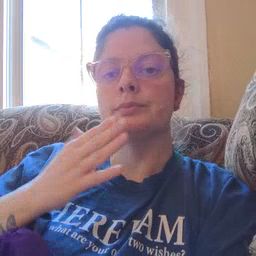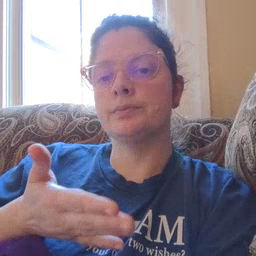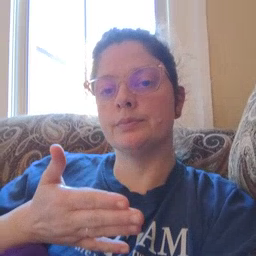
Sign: thankyou